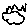
Label: cloud